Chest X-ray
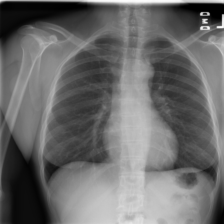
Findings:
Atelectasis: negative
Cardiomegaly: negative
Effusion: negative
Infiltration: negative
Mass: negative
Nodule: negative
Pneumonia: negative
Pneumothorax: negative
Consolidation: negative
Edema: negative
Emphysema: negative
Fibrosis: negative
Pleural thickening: negative
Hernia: negative